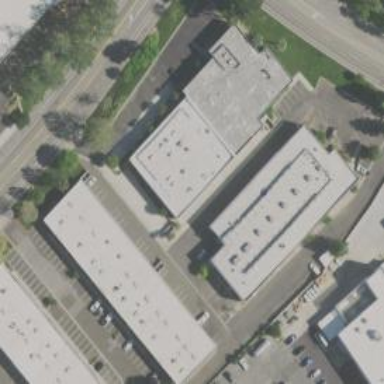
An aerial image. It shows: Warehouse.